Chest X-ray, PA view. Patient: 60 years old, sex M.
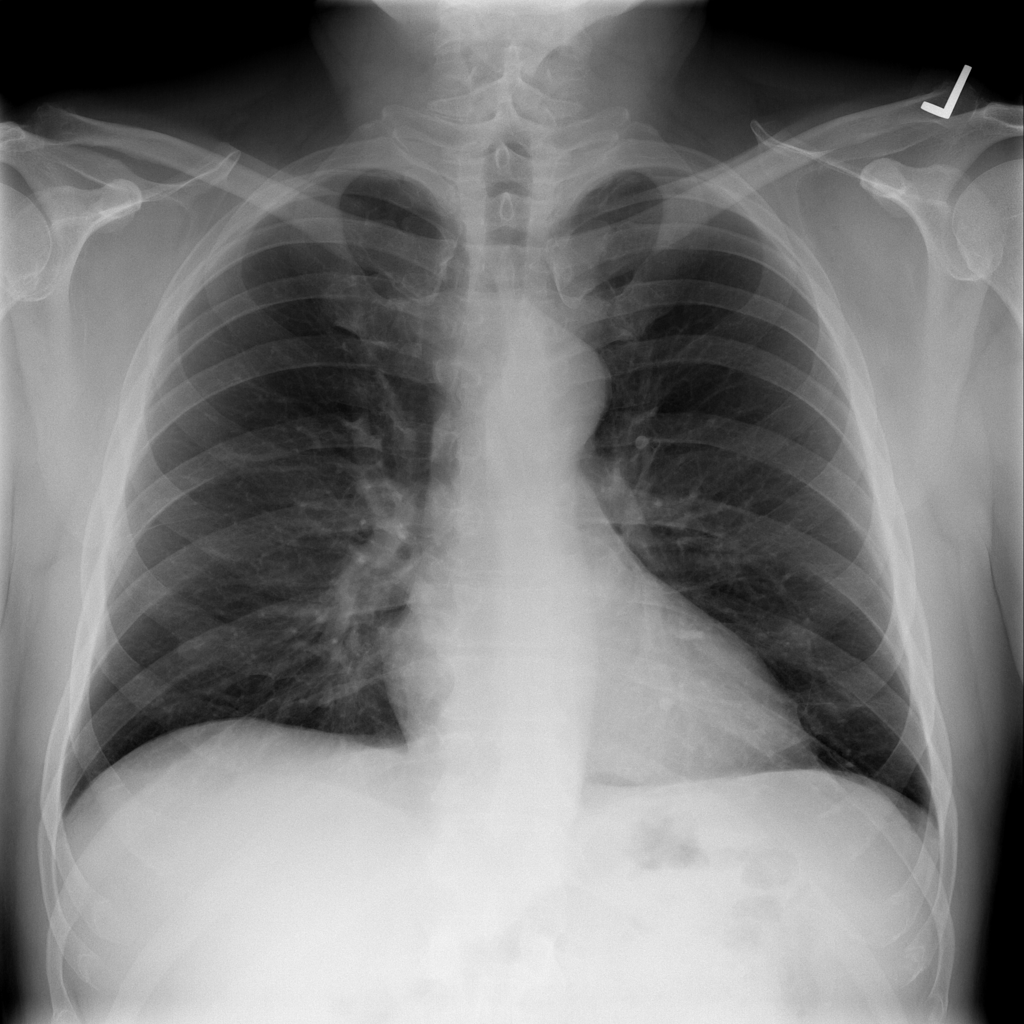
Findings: No Finding